Question: I have a Container div with a header, a body and a footer.
Now I would like to align text to the left, center the image and text to the right. Everything should be inline.
I tried float left right & margin auto, but it doesn't work
Pull left center-block pull right (with bootstrap) does work, but the pull right block isn't inline with the rest.
This is how it should look like:

any ideas?
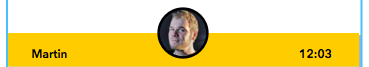
Answer: There you go.
'''
.first {
display: inline;
float: left;
}
.second {
display: inline;
float: left;
}
.third {
display: inline;
float: left;
}
'''
'''
<div>
<p class="first">1</p>
<img src="http://www.copsandrobbers.net/files/2012/09/lion.jpg" alt="lion image" class="second" />
<p class="third">3</p>
</div>
'''
If you want the text to be on left and right sides and image to be centered, here you go:
'''
div {
text-align: center;
}
.first {
display: inline;
float: left;
}
.second {
display: inline;
float: none;
}
.third {
display: inline;
float: right;
}
'''
'''
<div>
<p class="first">1</p>
<img src="http://www.copsandrobbers.net/files/2012/09/lion.jpg" alt="lion image" class="second" />
<p class="third">3</p>
</div>
'''